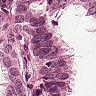
Metastatic tissue present: yes